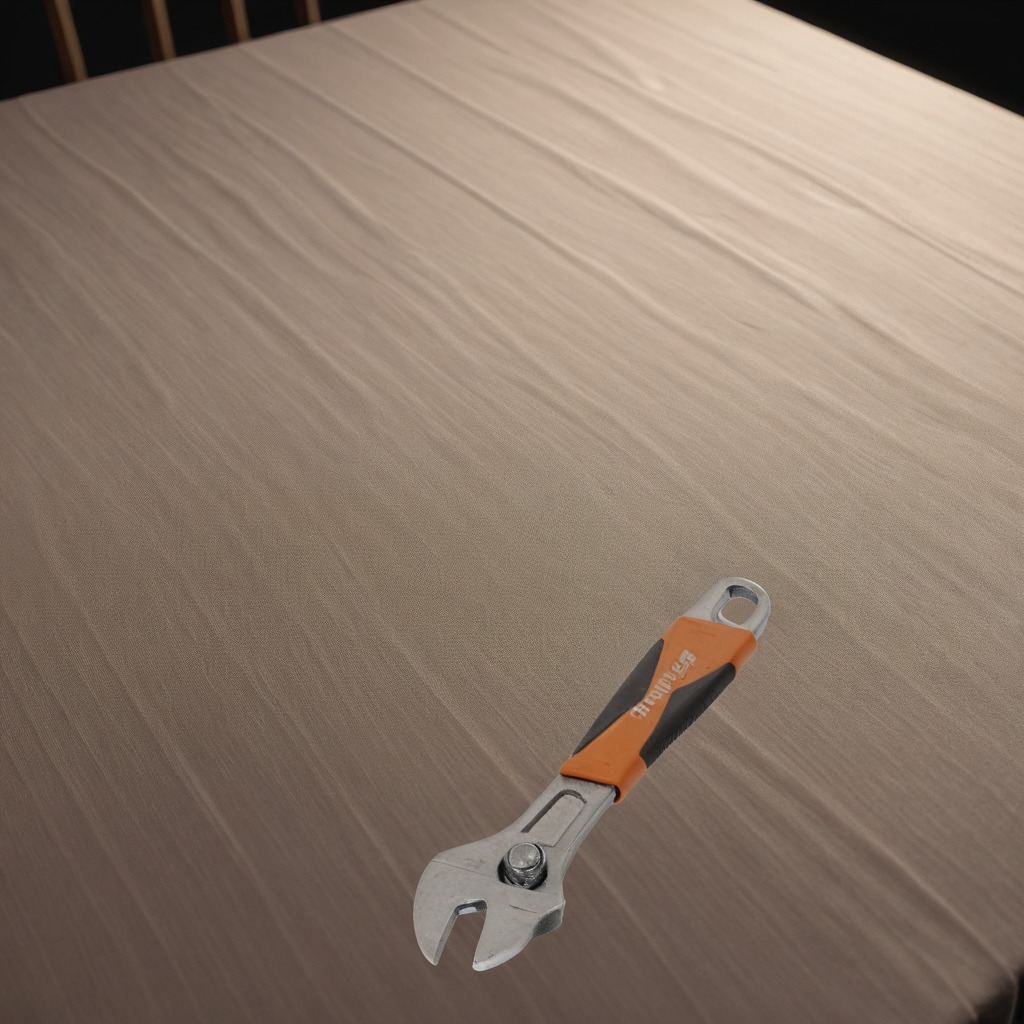
A wrench lies on the wooden table.